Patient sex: M
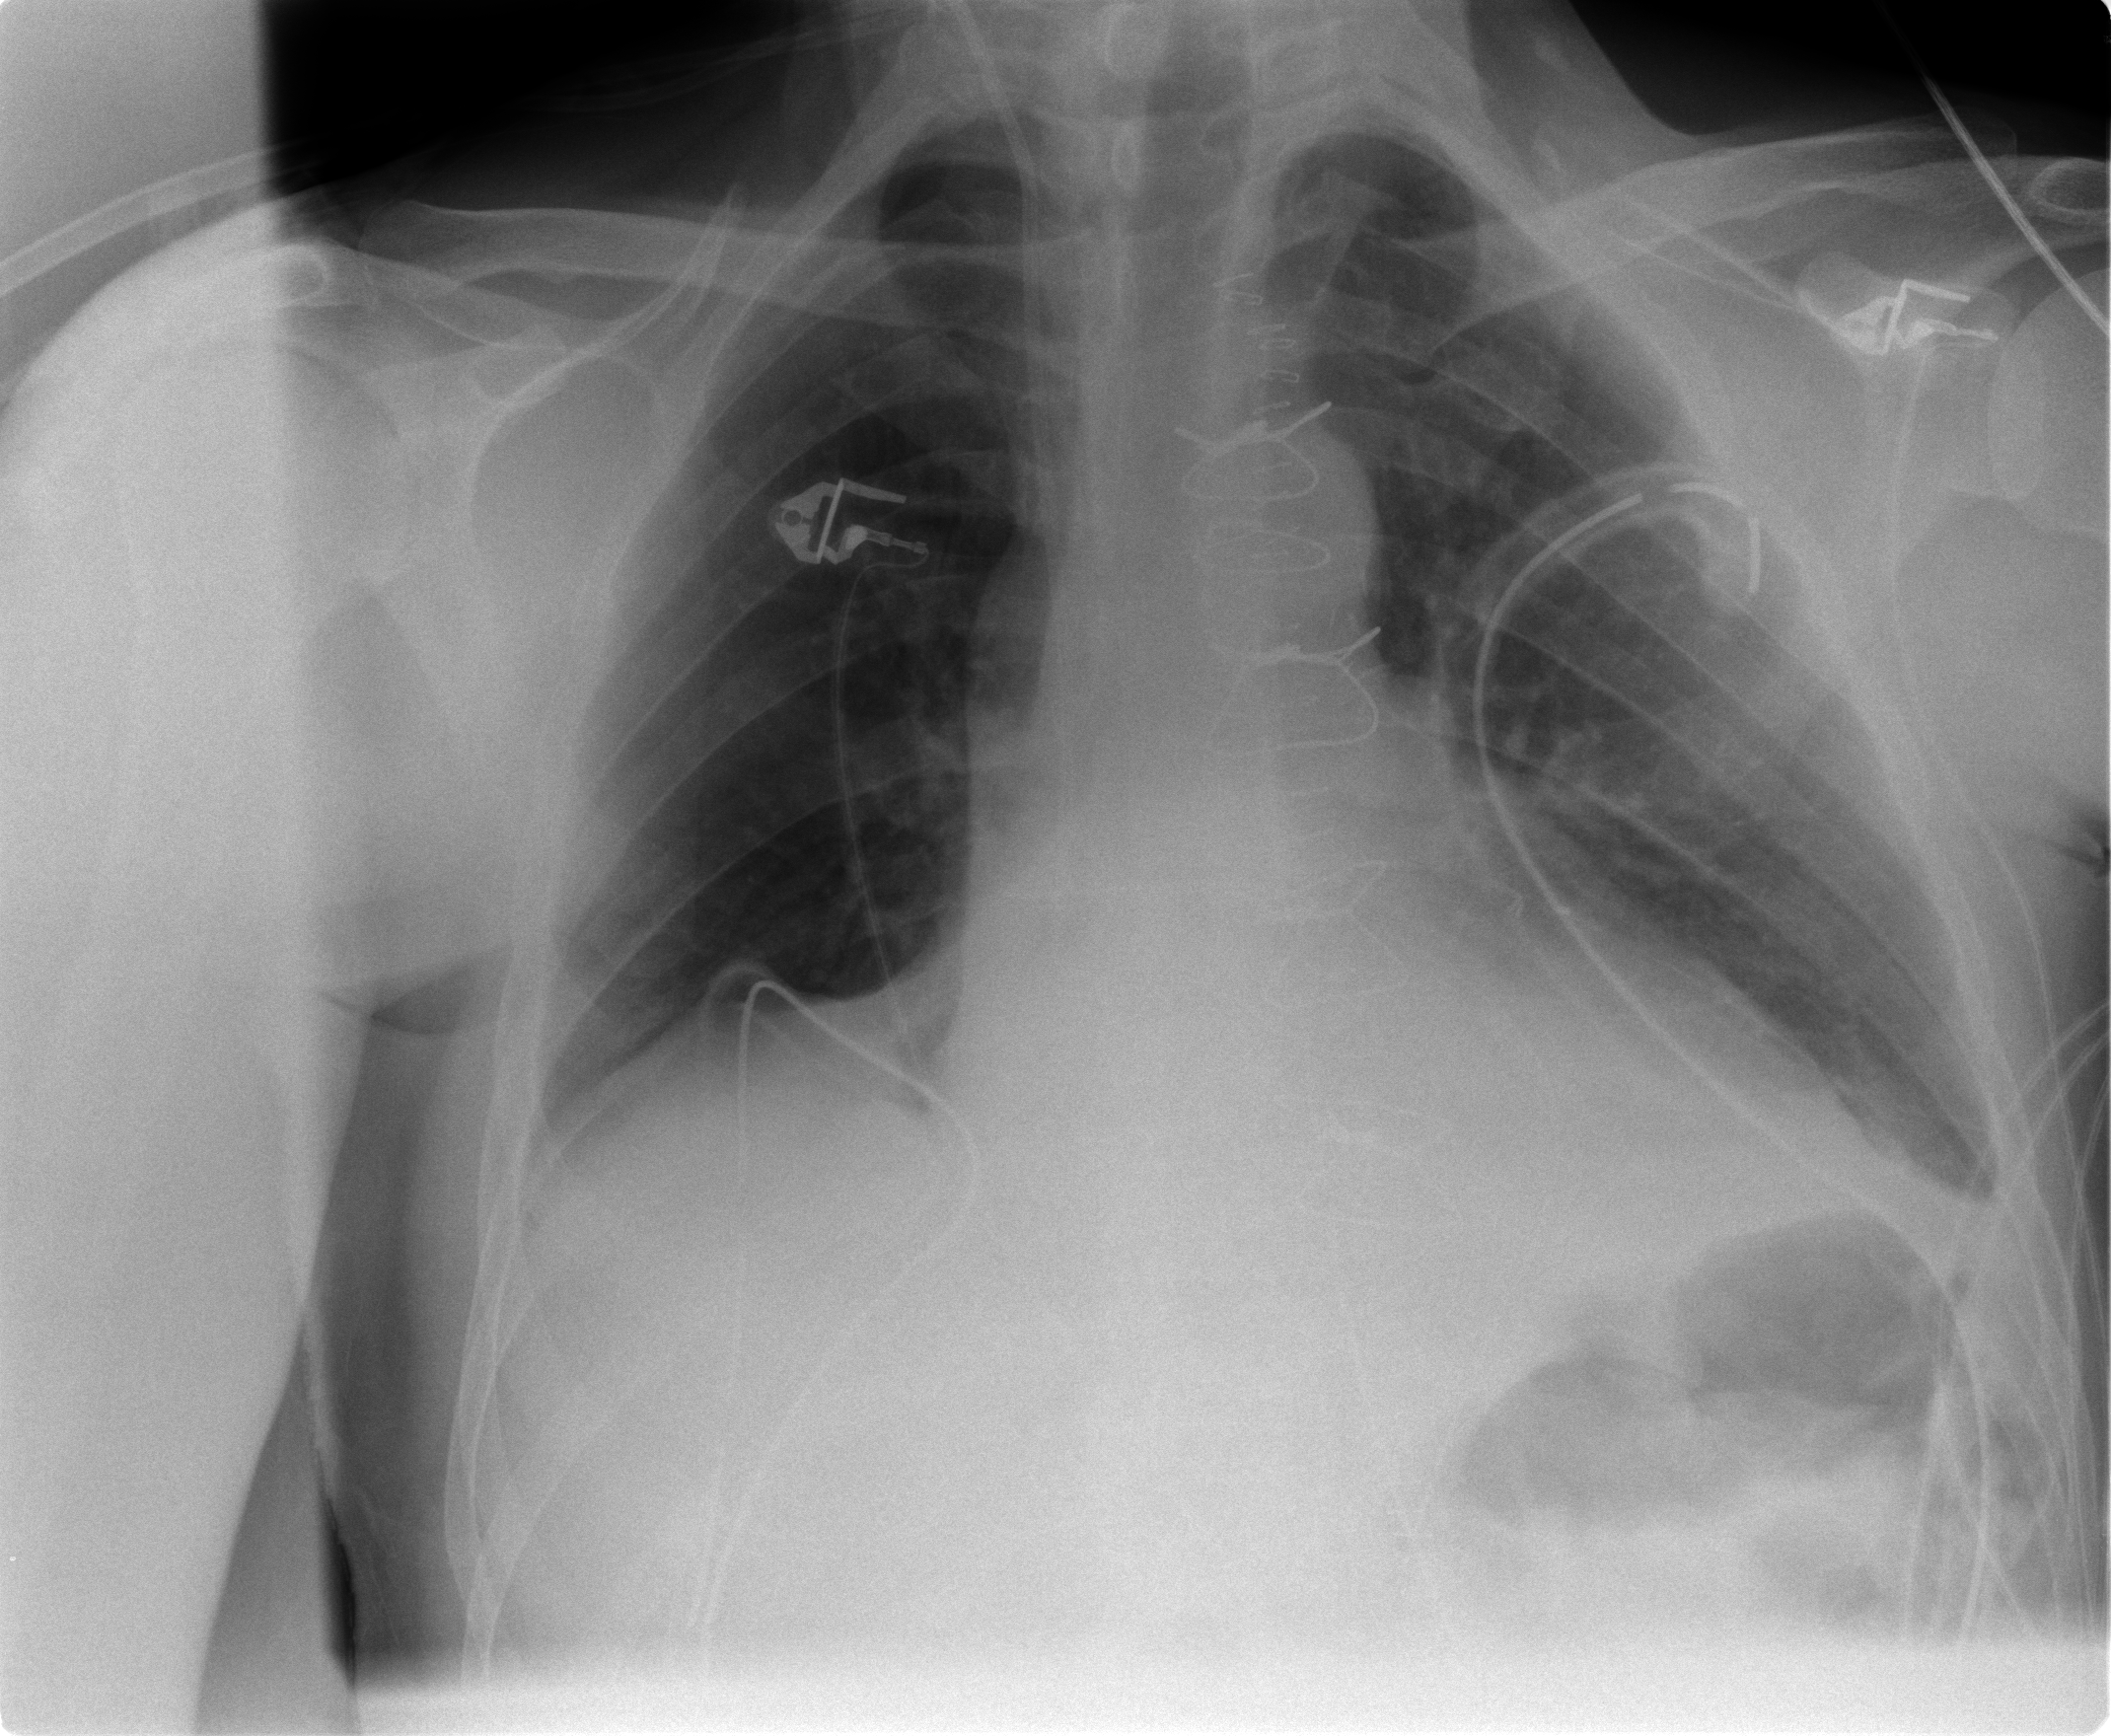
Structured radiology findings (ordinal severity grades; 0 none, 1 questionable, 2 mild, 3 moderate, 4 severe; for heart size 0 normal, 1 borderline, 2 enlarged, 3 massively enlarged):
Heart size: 0
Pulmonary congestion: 1
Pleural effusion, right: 1
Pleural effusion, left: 2
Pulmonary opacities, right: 0
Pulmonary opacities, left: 0
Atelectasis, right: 2
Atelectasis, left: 2